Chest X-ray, PA view. Patient: 42 years old, sex M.
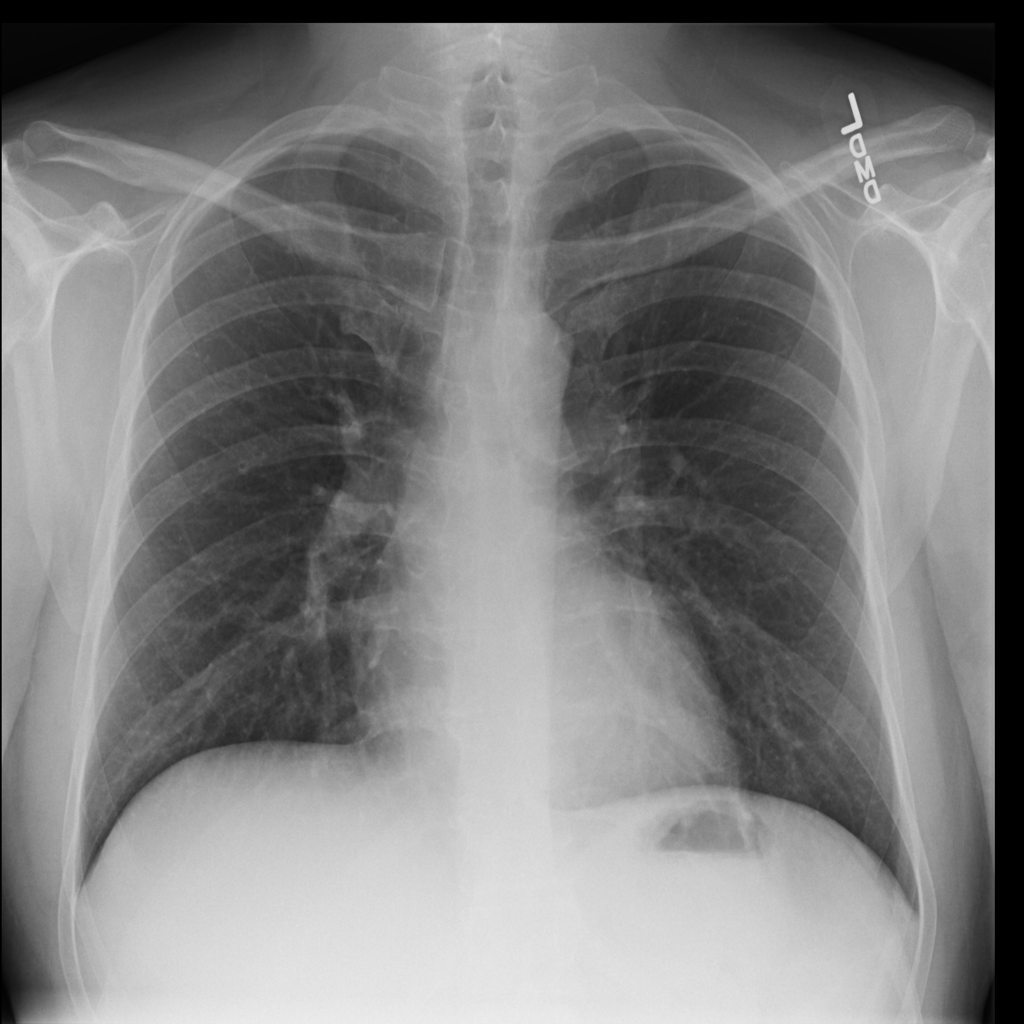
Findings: No Finding